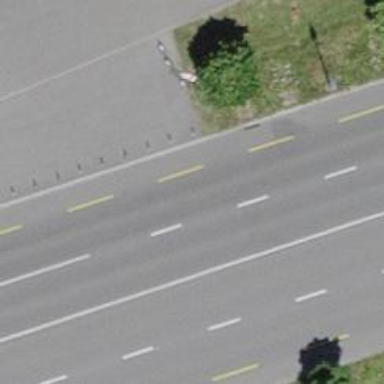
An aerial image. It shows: Bollard.